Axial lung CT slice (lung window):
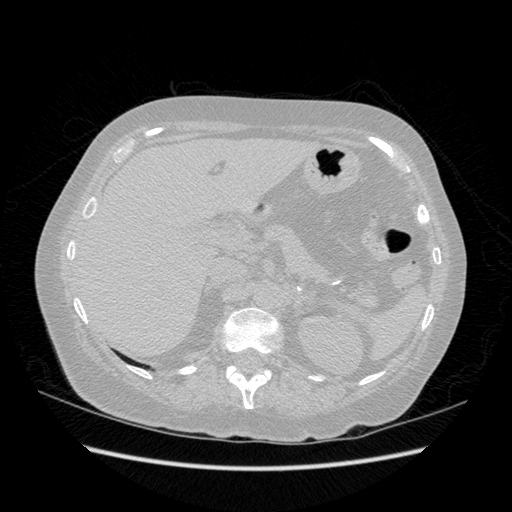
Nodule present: no